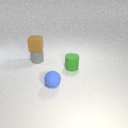
small blue rubber sphere to the left of small green rubber cylinder